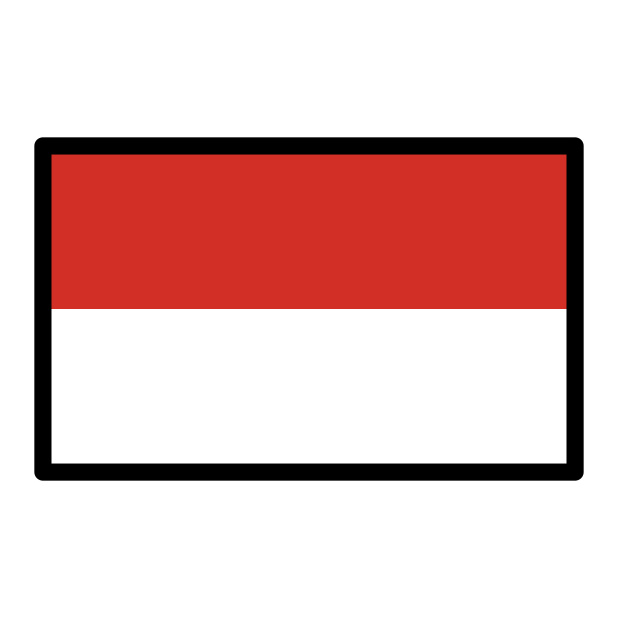
flag: Indonesia